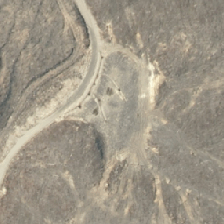
Land cover: harvested_forest